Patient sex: M
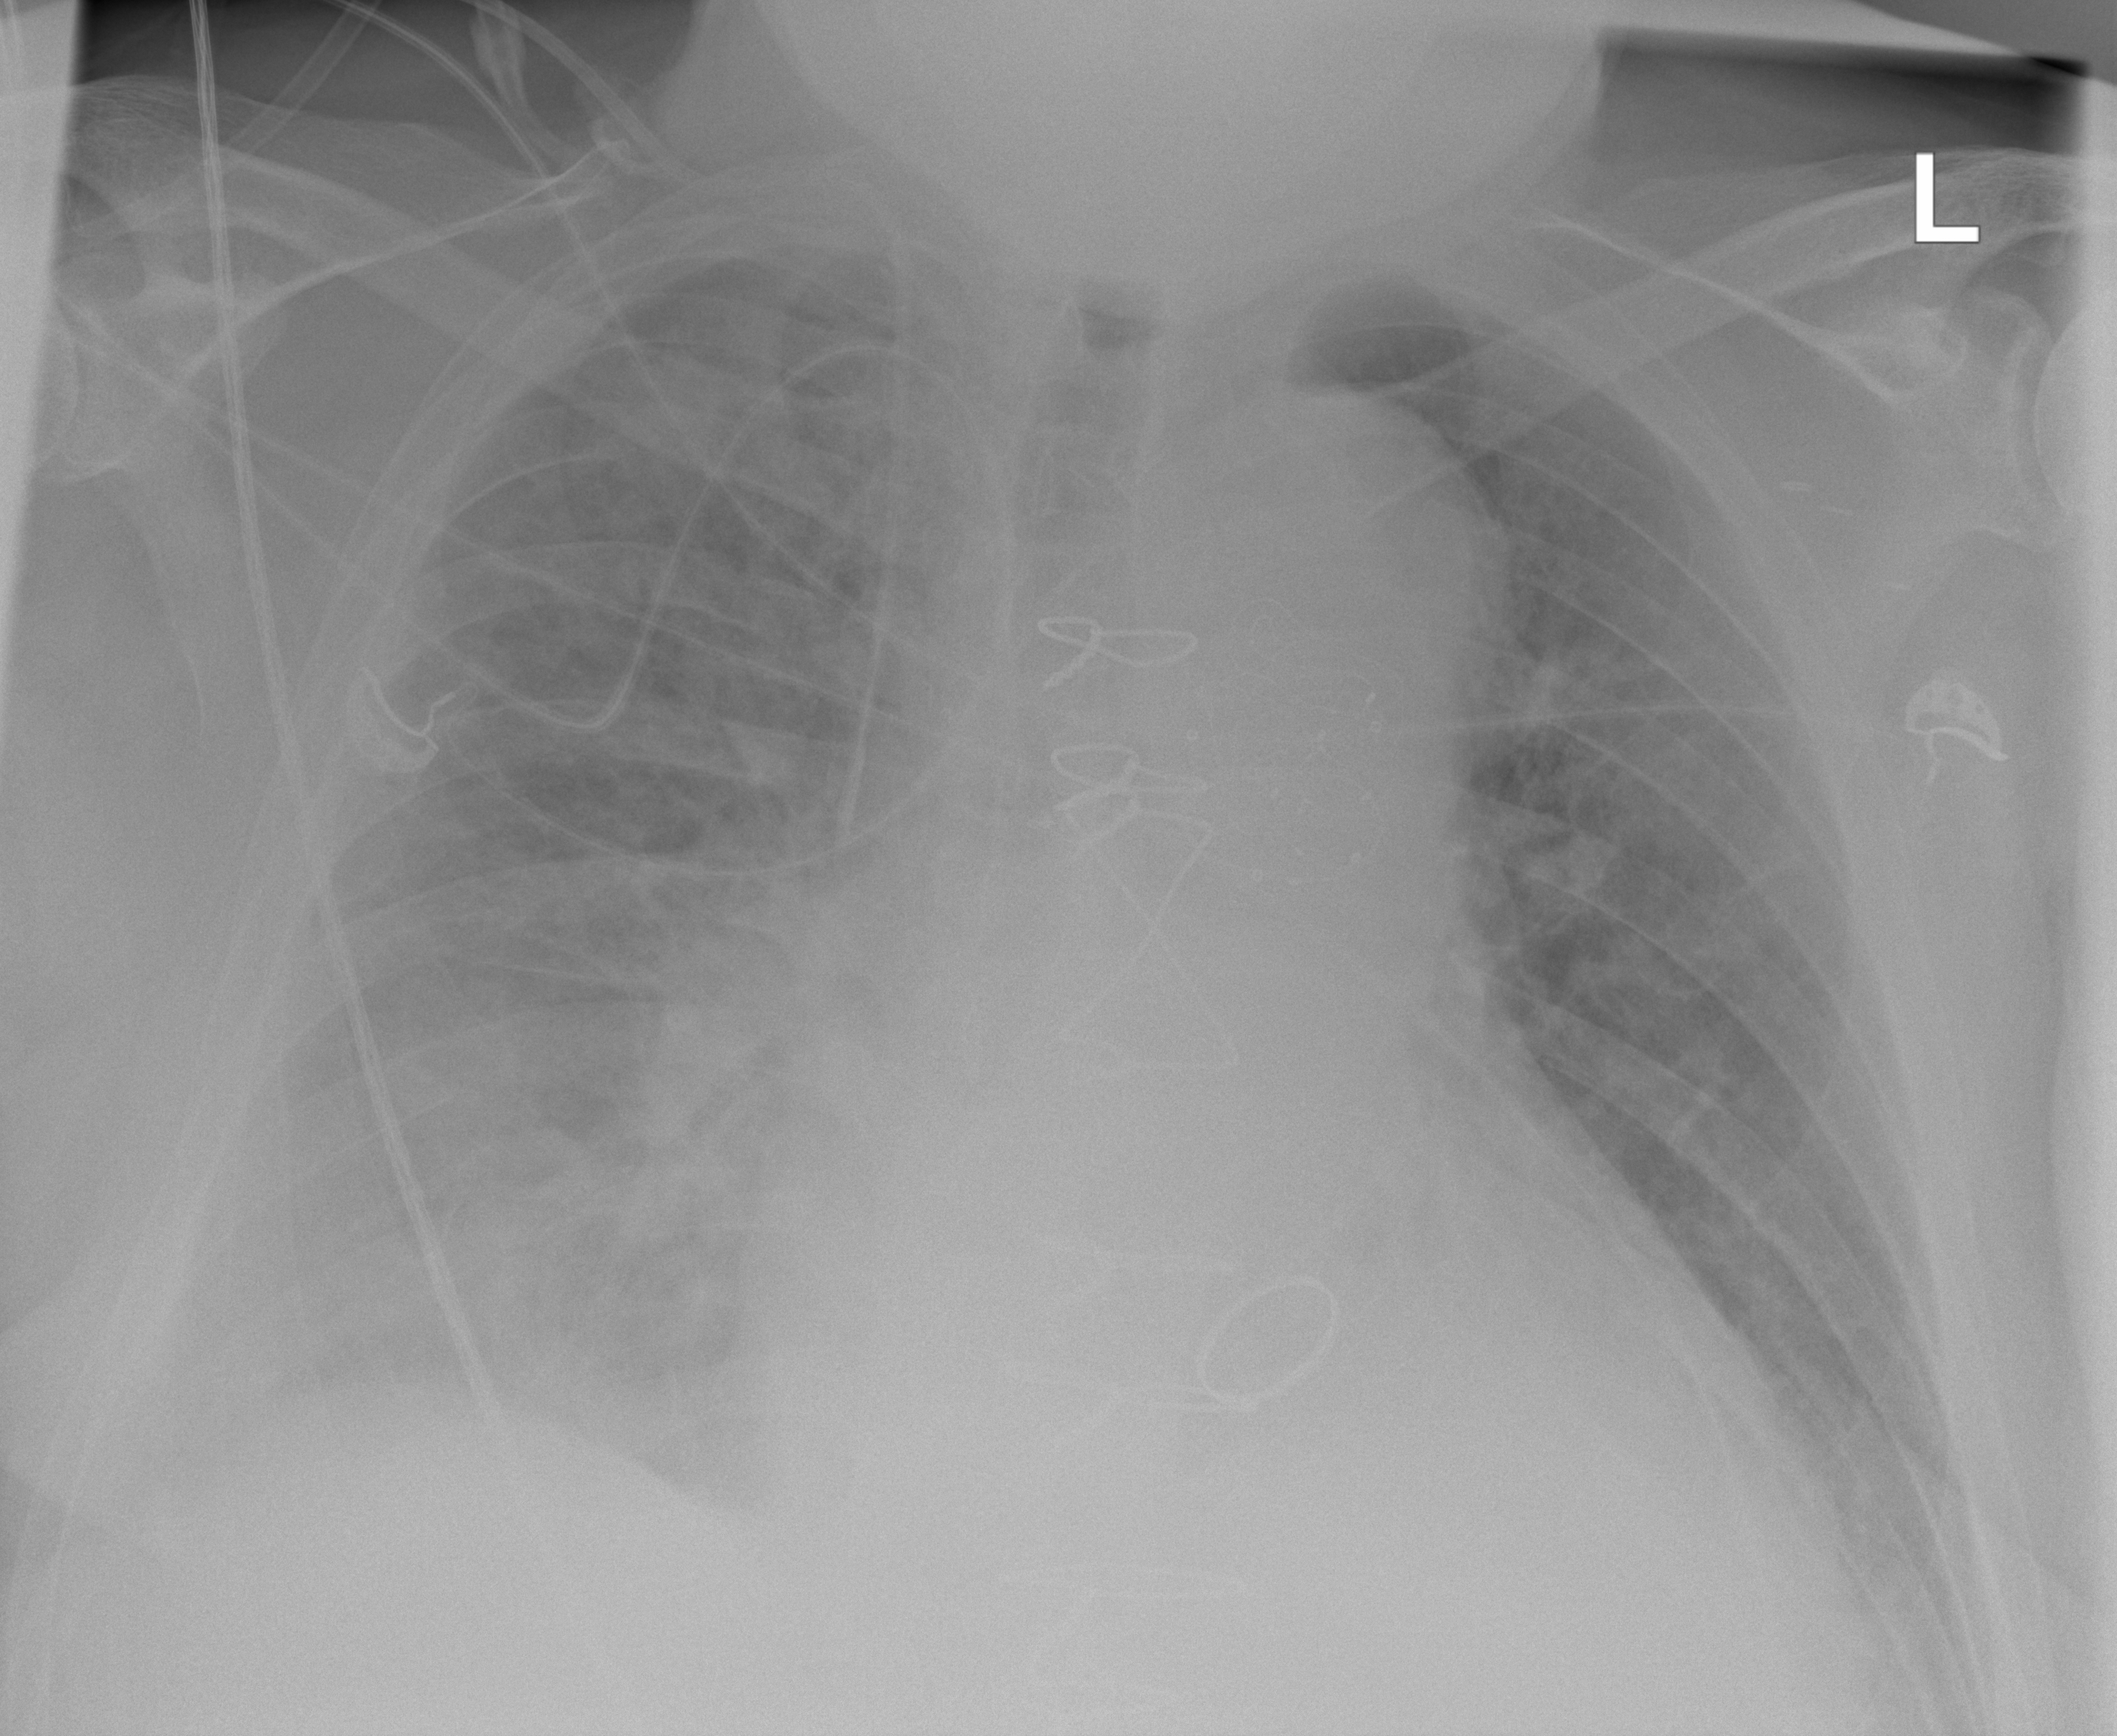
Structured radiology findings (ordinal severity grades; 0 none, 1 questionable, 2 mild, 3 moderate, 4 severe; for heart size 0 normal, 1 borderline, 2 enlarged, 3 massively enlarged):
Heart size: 3
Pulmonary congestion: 2
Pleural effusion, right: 2
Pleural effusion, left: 2
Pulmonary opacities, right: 3
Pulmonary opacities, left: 2
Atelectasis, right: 3
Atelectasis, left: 2